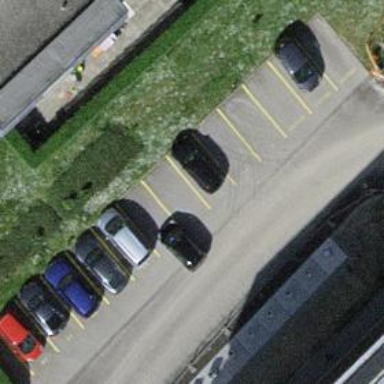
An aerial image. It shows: Parking area with surface.